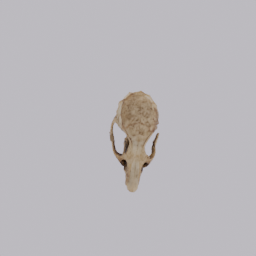
Label: nature